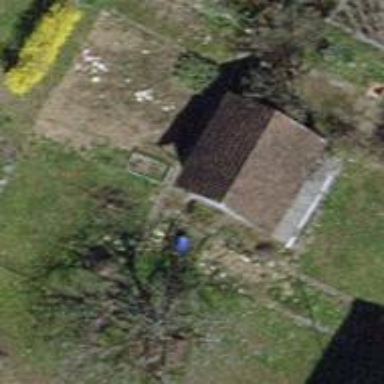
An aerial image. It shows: Shed building.